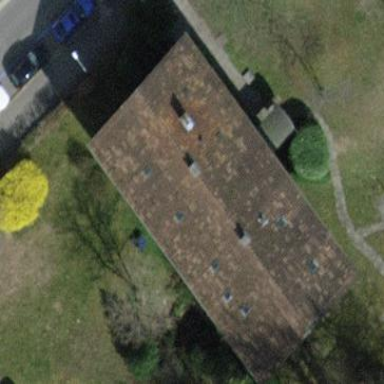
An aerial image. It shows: View of apartment building.